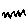
Label: zigzag